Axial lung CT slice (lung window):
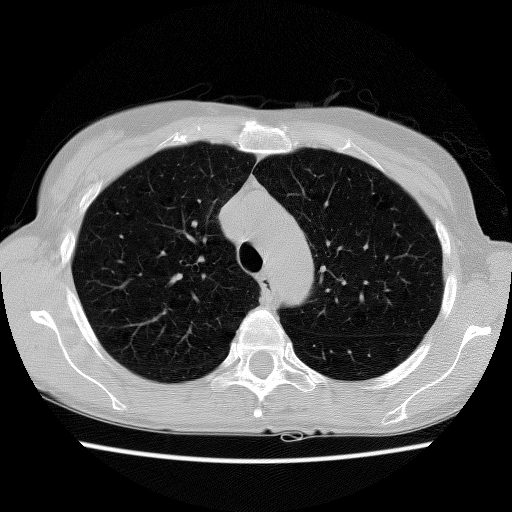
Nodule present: no